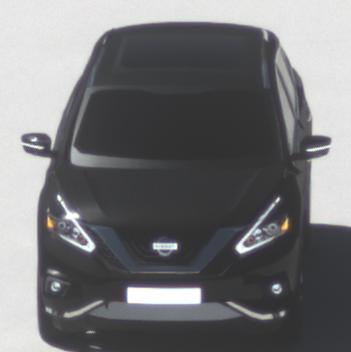
Make: Nissan
Model: Murano
Detailed model: Gen. 3 Z52
Model produced from: 2015
Doors: 5
Color: black
Road condition: dry road
Daytime: midday
Contrast: high contrast